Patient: sex M, age 46
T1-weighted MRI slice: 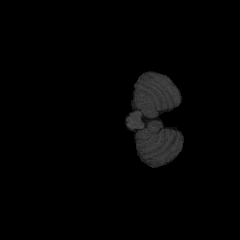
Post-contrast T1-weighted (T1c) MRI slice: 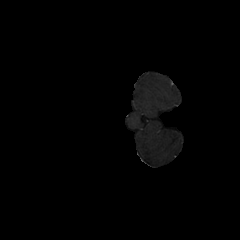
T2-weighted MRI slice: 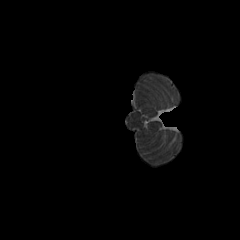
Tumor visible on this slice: no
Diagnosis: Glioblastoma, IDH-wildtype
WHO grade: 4